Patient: sex F, age 70
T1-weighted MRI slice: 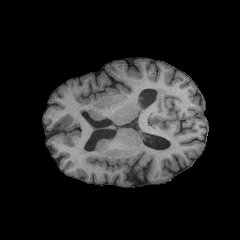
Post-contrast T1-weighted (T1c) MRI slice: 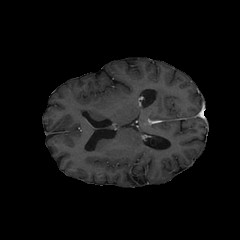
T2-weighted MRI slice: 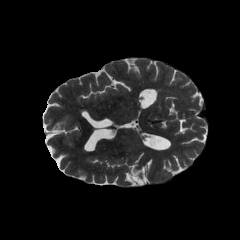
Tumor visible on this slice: no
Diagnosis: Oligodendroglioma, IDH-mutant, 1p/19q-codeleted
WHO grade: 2